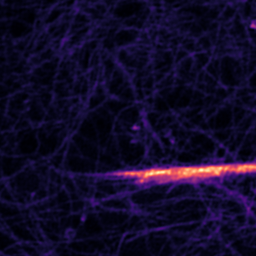
Label: Super-resolution F-actin image